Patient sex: F
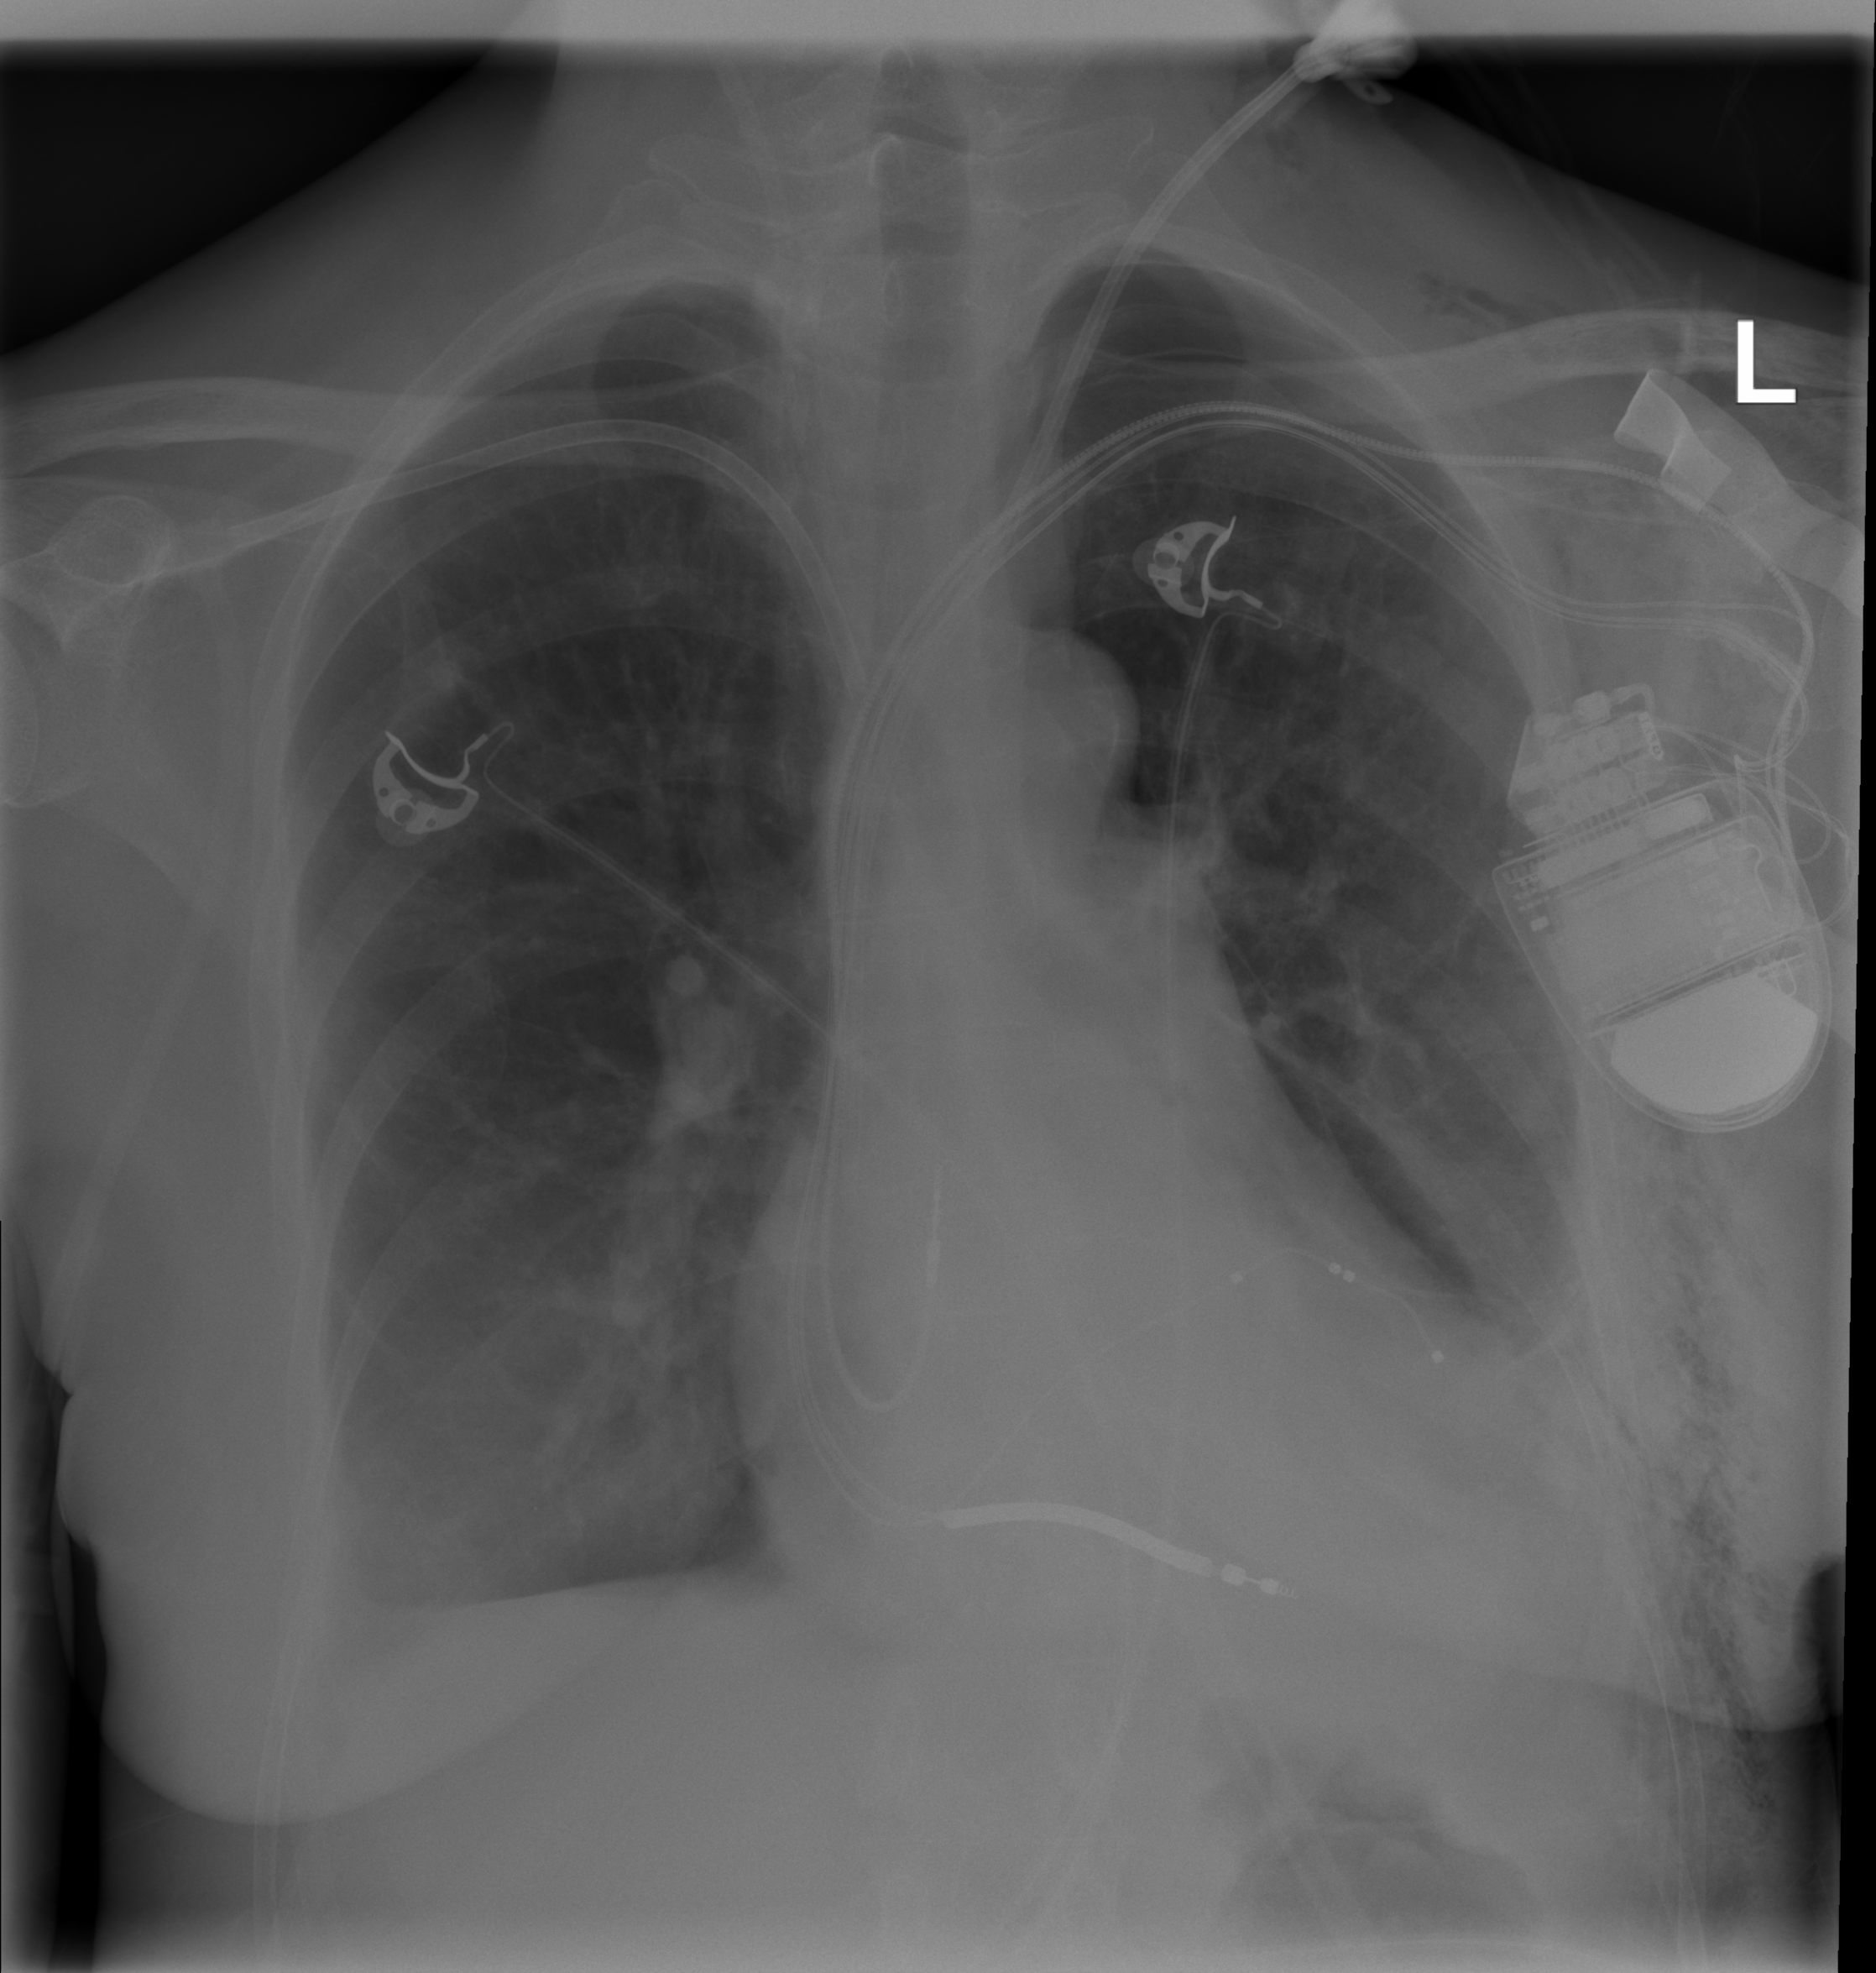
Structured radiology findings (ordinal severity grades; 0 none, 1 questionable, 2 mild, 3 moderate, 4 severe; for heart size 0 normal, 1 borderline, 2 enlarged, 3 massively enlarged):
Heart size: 1
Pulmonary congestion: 0
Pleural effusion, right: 0
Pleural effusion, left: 0
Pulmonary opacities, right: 0
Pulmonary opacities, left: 0
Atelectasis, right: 2
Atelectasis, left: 2